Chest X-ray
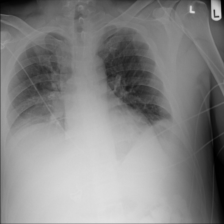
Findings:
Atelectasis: negative
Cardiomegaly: negative
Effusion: positive
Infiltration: negative
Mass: negative
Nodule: negative
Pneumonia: negative
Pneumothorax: negative
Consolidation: positive
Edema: negative
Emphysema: negative
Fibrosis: negative
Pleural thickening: negative
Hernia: negative